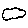
Label: cloud